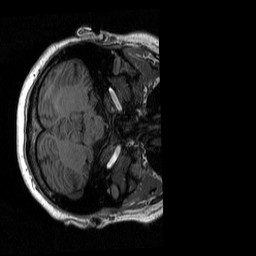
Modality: T1w
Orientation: axial
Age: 33
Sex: female
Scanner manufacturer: siemens
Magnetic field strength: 3 T
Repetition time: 2.3 s
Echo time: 0.00298 s